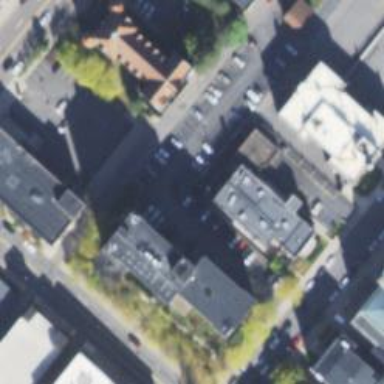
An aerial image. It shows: College building.